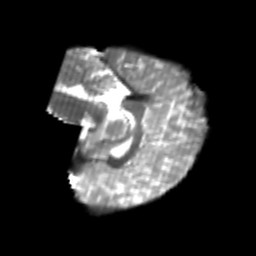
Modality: T2w
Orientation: sagittal
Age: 21
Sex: female
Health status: healthy
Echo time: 0.074 s